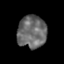
Tissue: skin
Cell type: Epithelial cells
Senescence score: 0.2755
Nuclear area (px): 921
Mean DAPI intensity: 106.379